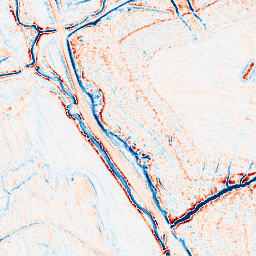
Category: edge_preserving
Decomposition family: anisotropic_diffusion
Decomposition parameters: iterations: 20
kappa: 30
gamma: 0.1
Upsampling method: sinc_hamming
Upsampling parameters: scale: 4
kernel_size: 16
Upsampling scale: 4